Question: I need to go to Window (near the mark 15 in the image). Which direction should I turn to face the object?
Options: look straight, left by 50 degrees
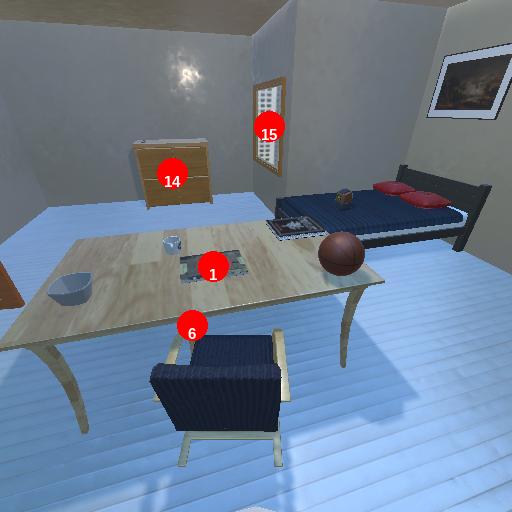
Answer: look straight